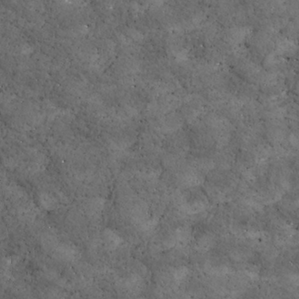
Label: non_frost